Question: I have a pretty simple navigation element that I've made.
It looks fine in Chrome and Safari, but when I went to view it in Firefox I noticed that the hidden piece of the navigation "jumps" up when you roll over "About". I am using a CSS reset.
'''
<nav>
<ul class="menu">
<li>
<a>About</a>
<ul class="sub-menu">
<li><a>People</a></li>
<li><a>Approach</a></li>
</ul>
</li>
<li><a>Projects</a></li>
<li><a>Contact</a></li>
</ul>
</nav>
'''
'''
nav li {
display: inline-block;
font-size: 10px;
height: 10px;
margin-right: 16px;
text-transform: uppercase;
}
.sub-menu {
display: inline-block;
white-space: nowrap;
}
'''
'''
$('.sub-menu').hide();
$('nav > ul > li').on({
mouseenter: function() {
$(this).find('ul.sub-menu').stop().animate({width: 'toggle'});
},
mouseleave: function(){
$(this).find('ul.sub-menu').stop().animate({width: 'toggle'});
}
});
'''
<URL>

I have tried using just 'inline' and the same thing occurs.
I tried using 'float: left' on all of the li elements as well as '.sub-menu' but then I run in to an issue with the children 'li' elements of '.sub-menu' collapsing on 'mouseleave'
Can anyone recommend how to fix this issue? Thanks!
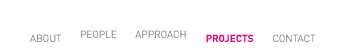
Answer: If you comment out '$('.sub-menu').hide();' and toggle the width you see that the issues lies with how JQuery is changing the CSS because it renders out correctly on load. I'd investigate that further.
Also, changing width to height produces something that you might want to use. See here: <URL>.
'''
$(this).find('.sub-menu').stop().animate({height: 'toggle'});
'''
---
<URL>.
Adding the following to the '.sub-menu' CSS seems to prevent that drop from occurring.
'''
height: 10px;
margin-right: 16px;
'''
It looks like if you really wanted to you could combine the CSS but it adds a little padding to the left.
'''
nav li, .sub-menu {
display: inline-block;
font-size: 10px;
height: 10px;
margin-right: 16px;
text-transform: uppercase;
}
'''
But, to get the desired result, all you need is the following.
'''
.sub-menu {
display: inline-block;
height: 10px;
margin-right: 16px;
white-space: nowrap;
}
'''